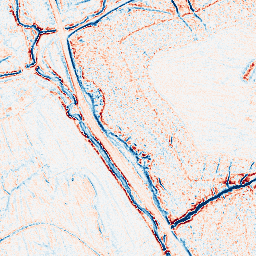
Category: edge_preserving
Decomposition family: anisotropic_diffusion
Decomposition parameters: iterations: 5
kappa: 50
gamma: 0.2
Upsampling method: regularized
Upsampling parameters: scale: 2
lambda_reg: 0.01
Upsampling scale: 2